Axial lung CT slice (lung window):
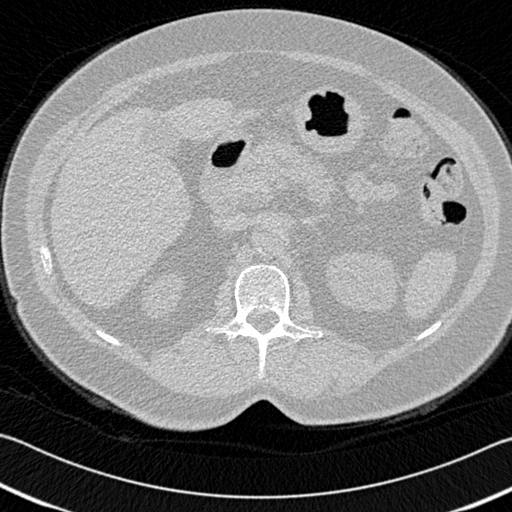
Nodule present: no